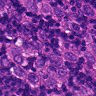
Metastatic tissue present: yes